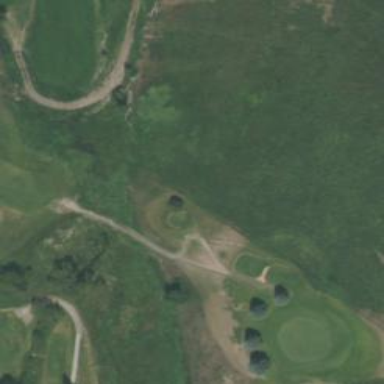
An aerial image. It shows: Service road designated as golf cart path.